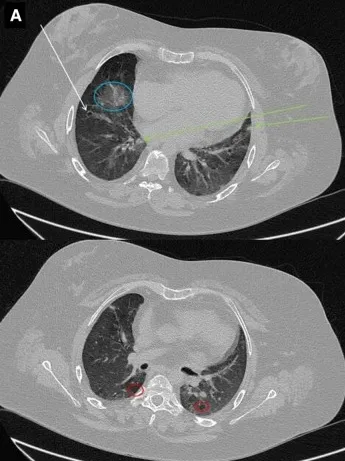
Chest HRCT. (A) Images show interstitial lung disease and chronic inflammation. Note the numerous findings, including ground-glass opacity (blue circle), bronchiectasis (white arrow), nodules with blurred edges (green arrows), and regions of air trapping (red circles).
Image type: radiology (ct)